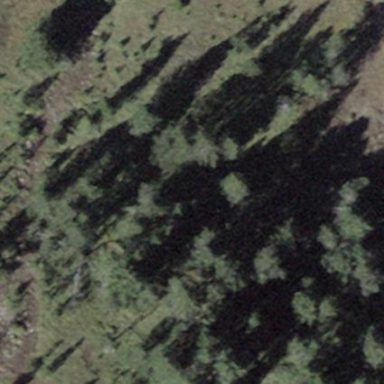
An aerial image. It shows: Forest area.